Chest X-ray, PA view. Patient: 55 years old, sex M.
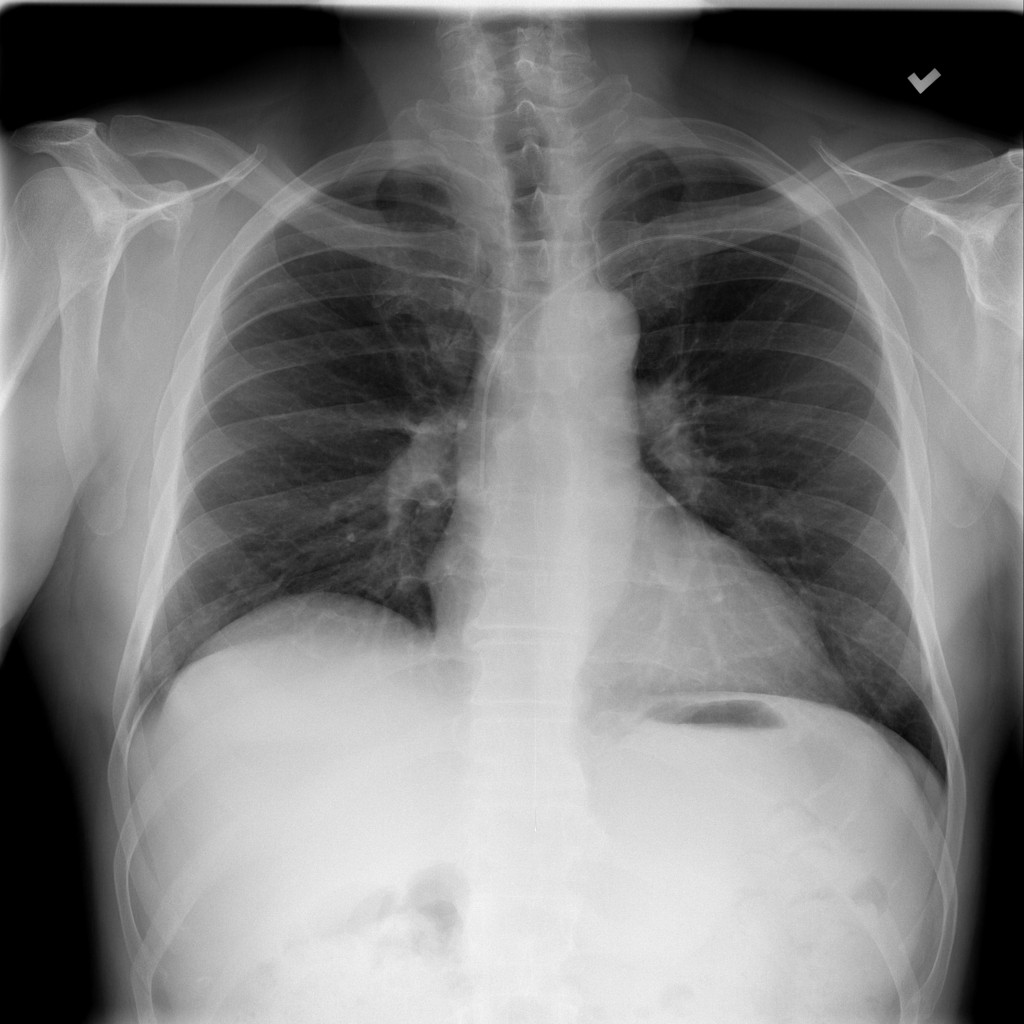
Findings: No Finding